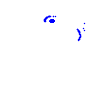
Particle: kaon